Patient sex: M
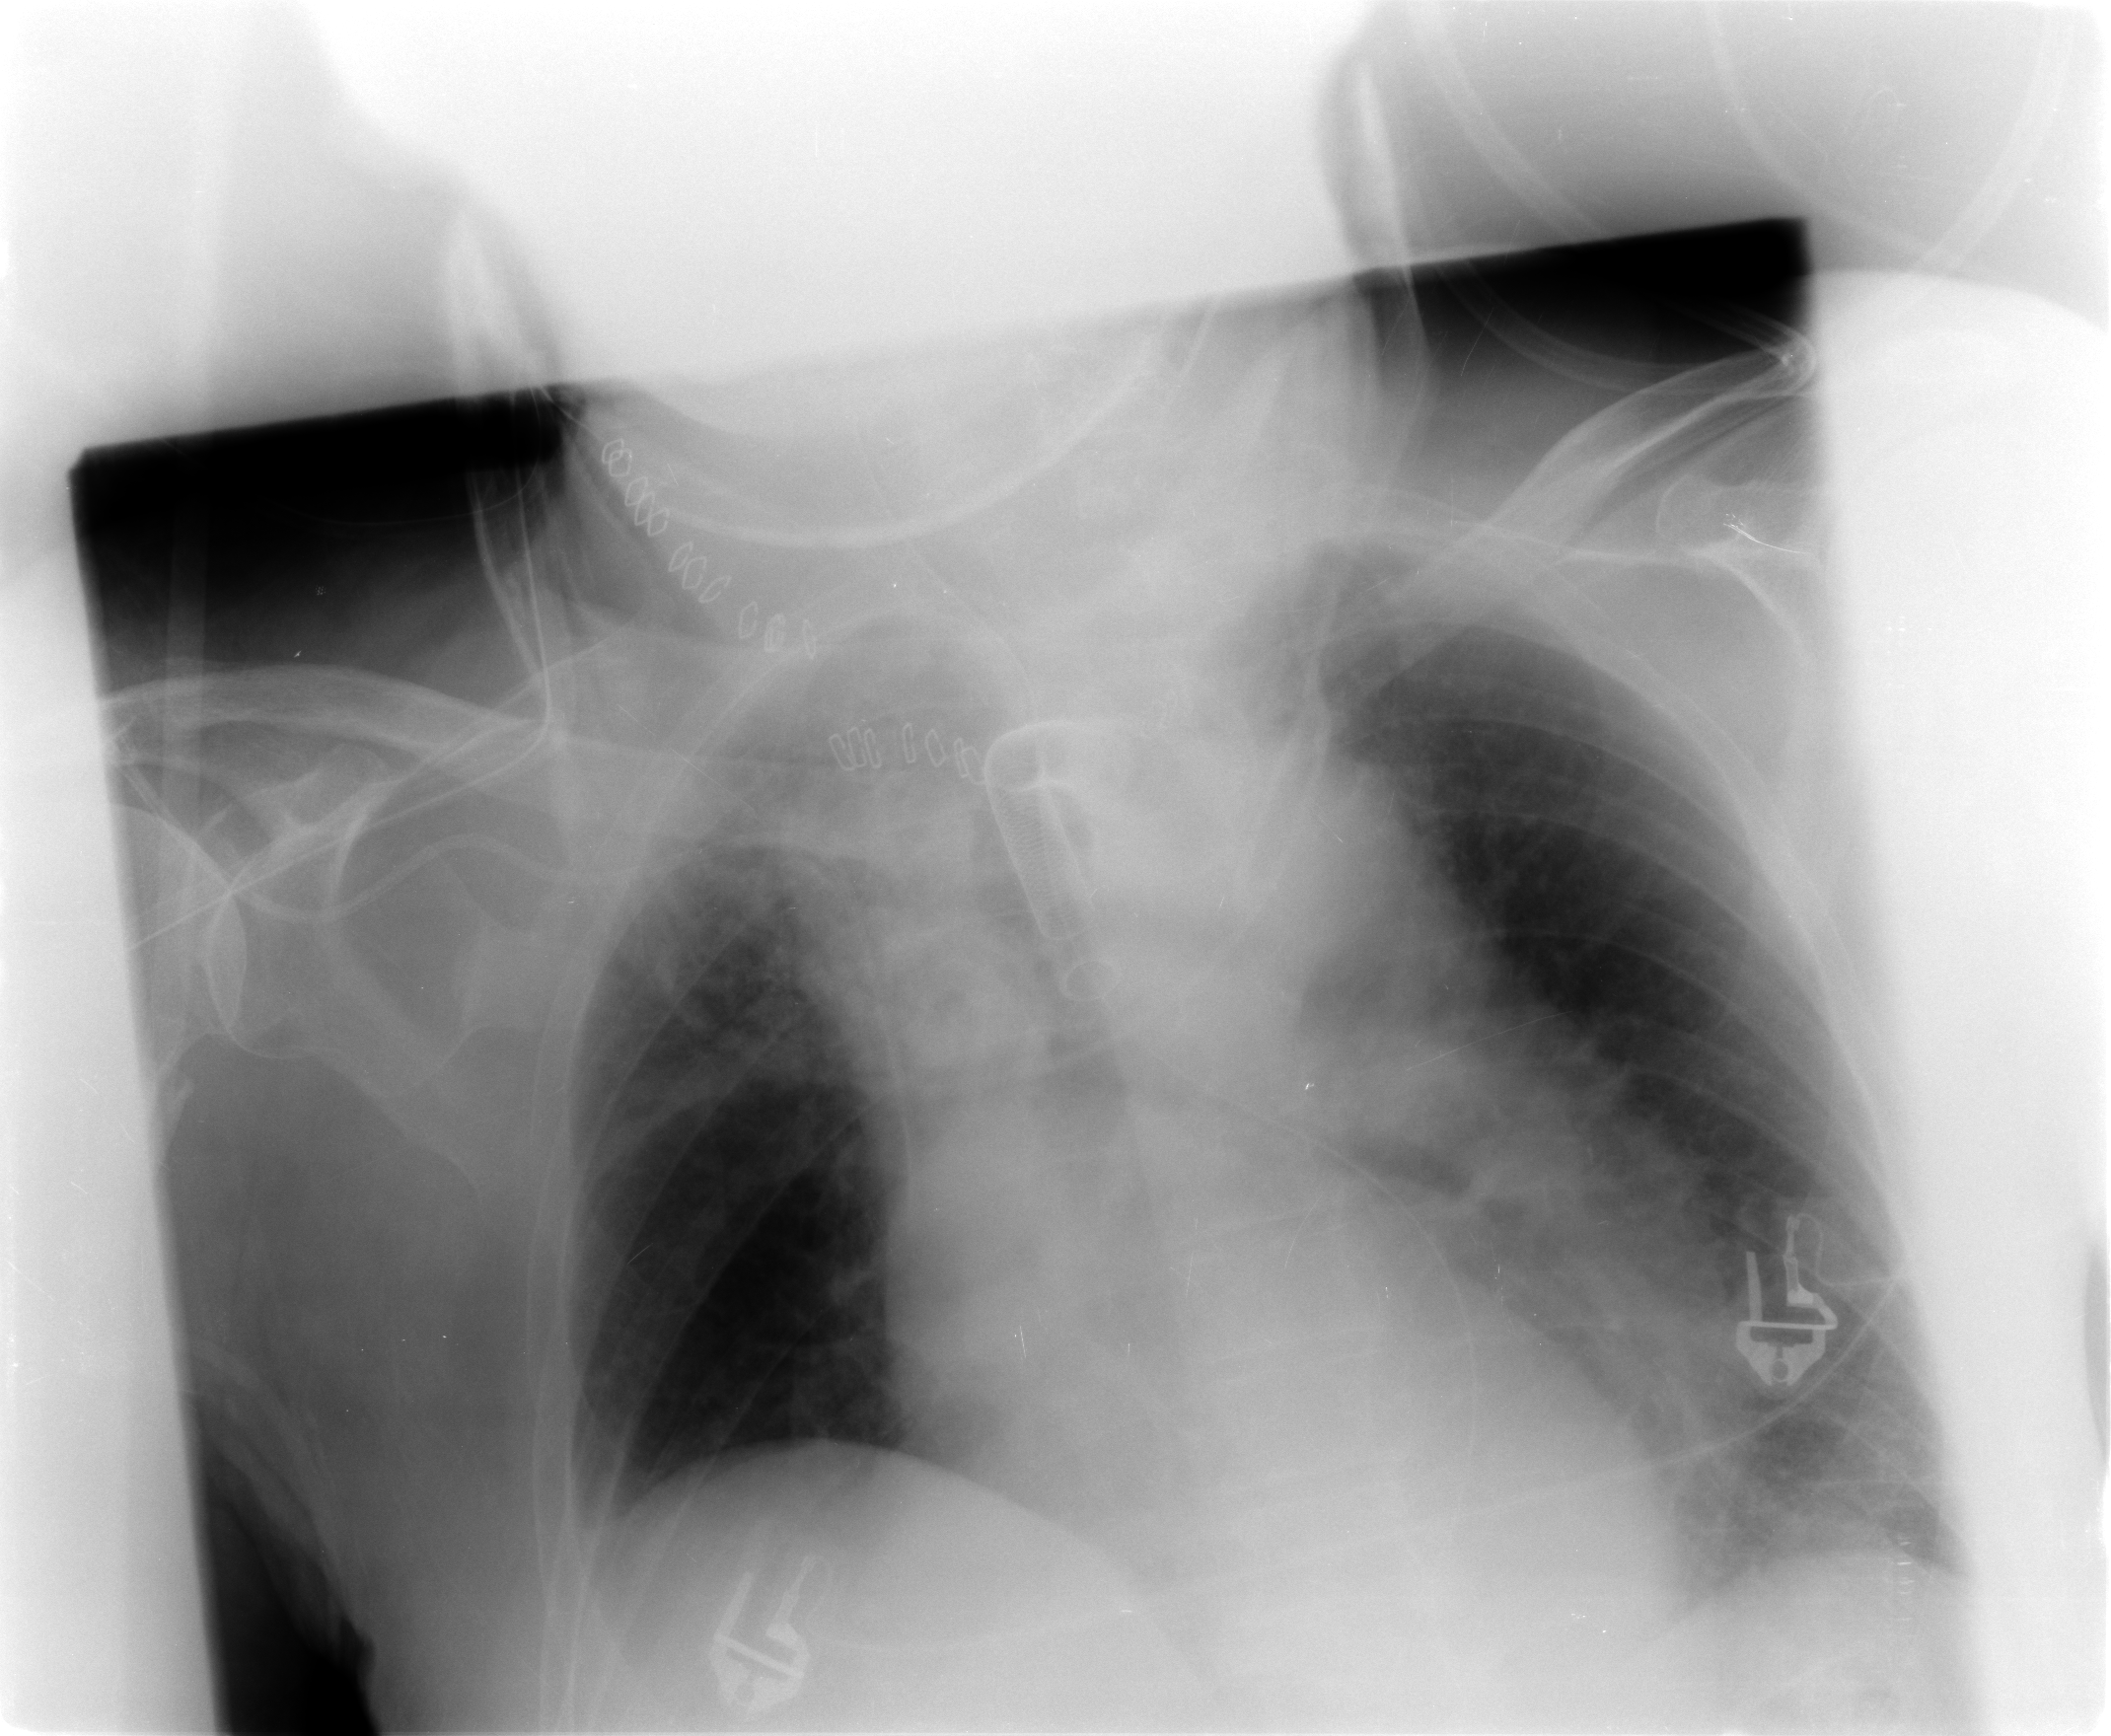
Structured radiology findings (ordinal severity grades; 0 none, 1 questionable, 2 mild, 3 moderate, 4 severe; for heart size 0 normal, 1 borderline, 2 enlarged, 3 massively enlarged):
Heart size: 0
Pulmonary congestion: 0
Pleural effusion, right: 0
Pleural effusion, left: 0
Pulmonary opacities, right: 0
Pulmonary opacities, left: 0
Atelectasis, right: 2
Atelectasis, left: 2